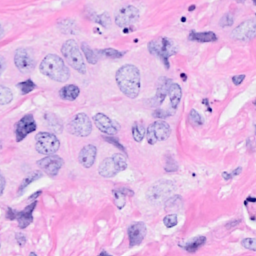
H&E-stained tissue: Breast